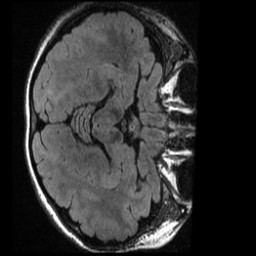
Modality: T1w
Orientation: axial
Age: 19
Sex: female